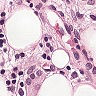
Metastatic tissue present: yes